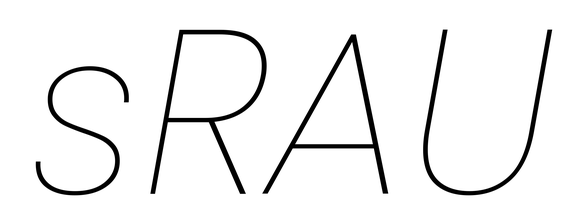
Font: Poppins-ThinItalic